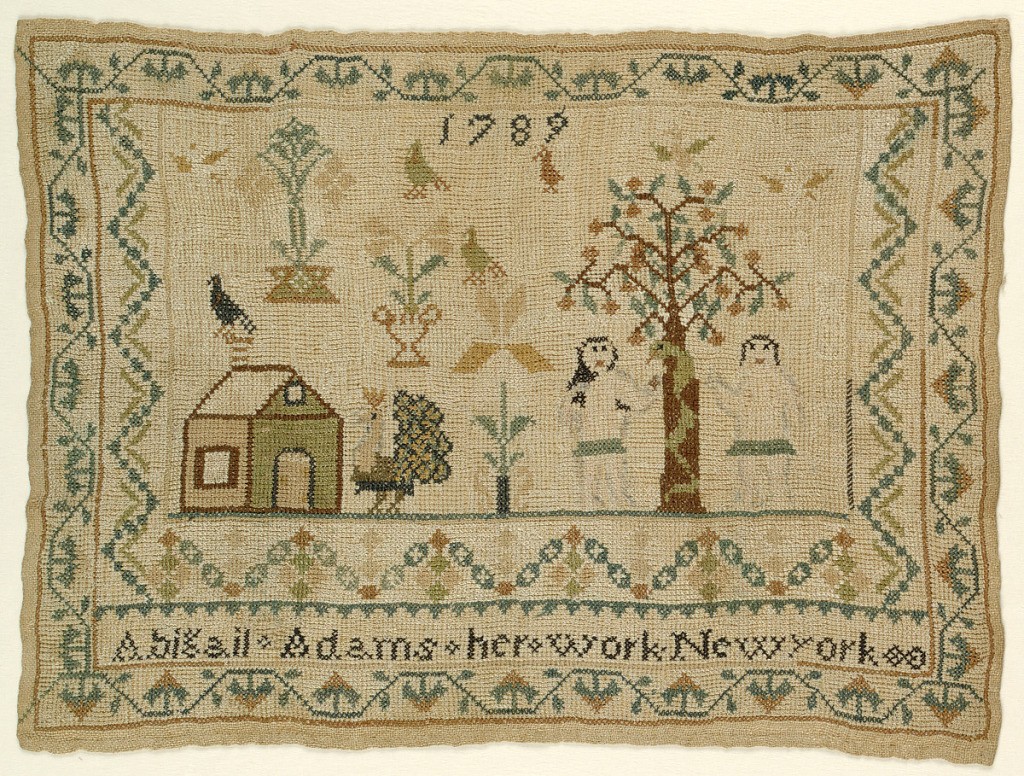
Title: Sampler
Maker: Abigail Adams, American, born ca. 1779
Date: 1789
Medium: silk embroidery on linen foundation Technique: embroidered in cross stitch on plain weave foundation
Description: The field has scattered motifs including house, a peacock, urns of flowers, birds, and Adam and Eve with the Tree of Knowledge. Surrounded on three sides with a geometric border and on all four with a strawberry vine border. With the date 1789 at the top and the inscription Abigail Adams her work New York at the bottom.